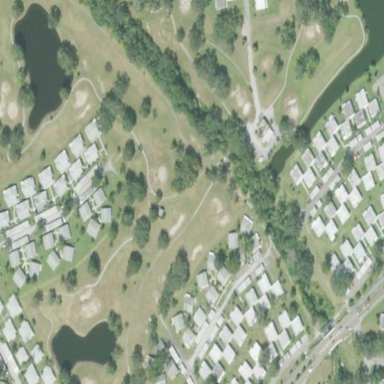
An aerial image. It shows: Golf course surrounded by greenery.